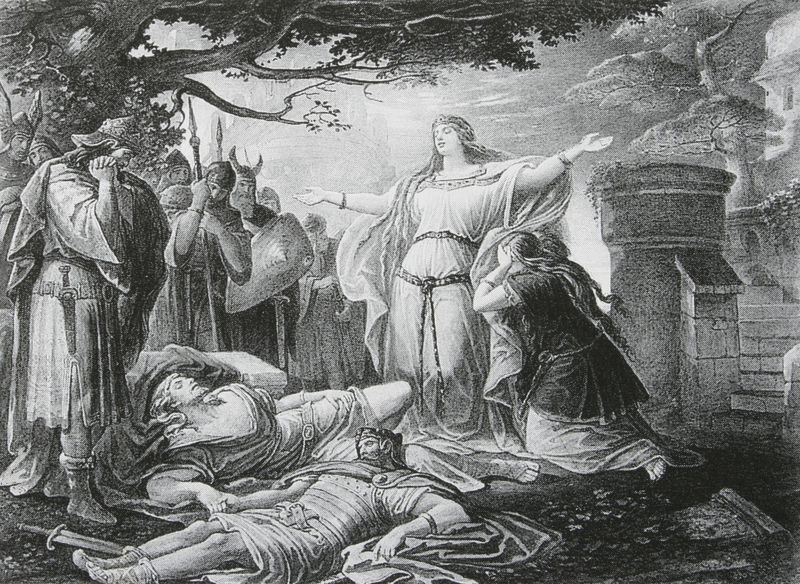
Titel: Szenenillustration zu "Tristan und Isolde" nach der Münchner Uraufführung vom 10. Juni 1865.
3. Aufzug, 3. Szene, Hof der Burg Kareol, Isoldes Liebestod
Künstler: Michael Echter
Schlagwörter: baum, himmel, kampf, kämpfer, weiß, frauen, menschen, frau, grau, männer, schwarz, zeichnung, gras, gürtel, haus, schloss, betrunken, arme, tod, tot, trauer, gewand, gewänder, turm, papier, liegen, schlafen, schlafend, italien, graphik, figuren, krieg, schlacht, treppe, könig, lanze, soldaten, sword, old, liegend, tor, schild, ruine, burg, festung, weinen, druck, radierung, schwert, waffen, knien, leichen, soldat, tote, leinwand, aquatinta, ruinen, helm, stiefel, gebet, mythologie, göttin, ritter, rüstung, sieg, anschauen, gemäuer, verzweiflung, helme, jesus, götter, leid, sage, dolch, flehen, krieger, wächter, erscheinung, death, lanzen, heilige, speer, light, betend, gefallene, monochrome, gefallen, klagen, wikinger, viktorie, verkündung, kelten, bewaffnung, weapon, middle age, beum, kleten, rüstunmg, schiolde, siegerin, juliet, romeo, shakespeare, sheild, duel, germanische sagen, königstod, jean d'arc, graühik, schild öanze, lroeger, wallküre, historimus, dark age, bronze age, merchant or venice, golden age